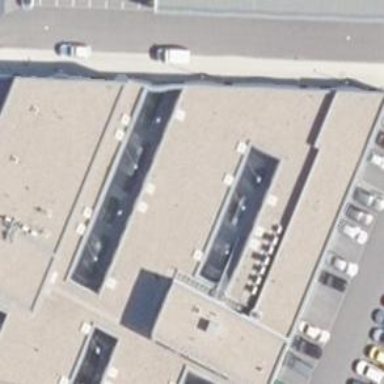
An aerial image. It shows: Police building.